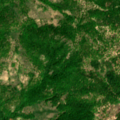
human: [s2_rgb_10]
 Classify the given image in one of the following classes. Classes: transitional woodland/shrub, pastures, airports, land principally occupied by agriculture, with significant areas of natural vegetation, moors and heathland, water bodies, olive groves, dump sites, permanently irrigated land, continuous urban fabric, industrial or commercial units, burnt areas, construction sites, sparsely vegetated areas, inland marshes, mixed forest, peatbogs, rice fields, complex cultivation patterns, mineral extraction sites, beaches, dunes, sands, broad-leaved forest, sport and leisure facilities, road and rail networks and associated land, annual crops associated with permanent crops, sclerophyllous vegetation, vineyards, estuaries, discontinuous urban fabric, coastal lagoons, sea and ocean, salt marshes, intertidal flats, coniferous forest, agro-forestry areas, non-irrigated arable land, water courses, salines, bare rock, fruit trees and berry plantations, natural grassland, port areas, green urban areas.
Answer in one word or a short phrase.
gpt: pastures, broad-leaved forest, natural grassland, transitional woodland/shrub